高三 · 组合数学
0-1 周期序列在通信技术中有着重要应用.若序列 $a_{1} a_{2} \cdots \cdots a_{n} \cdots *$ 满足 $a_{i} \in\{0,1\}(i=1,2, \cdots)$,且存在正整数 $\mathrm{m}$, 使得 $a_{i+m}=a_{i}(i=1,2, \cdots)$ 成立, 则称其为 0-1 周期序列, 并称满足 $a_{i+m}=a_{i}(i=1,2, \cdots)$ 的最小正整数 $\mathrm{m}$ 为这个序列的周期.对于周期为 $\mathrm{m}$ 的 0-1 序列 $a_{1} a_{2} \cdots{ }^{\prime \prime} a_{n}{ }^{\prime \prime}$, $C(k)=\frac{1}{m} \sum_{i=1}^{m} a_{i} a_{i+k}(k=1,2, \cdots, m-1)$是描述其性质的重要指标, 下列周期为 5 的 0-1 序列中,满足 $C(k) \leq \frac{1}{5}(k=1,2,3,4)_{\text {的序列是 }(\quad)}$
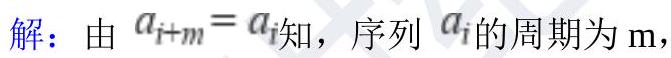
A. $11010 \cdots$
B. 11011 "
C. $10001 \cdots$
D. $11001 \cdots$
答案: C
解析: 答案: C

由已知 $m=5$,

$$
C(k)=\frac{1}{5} \sum_{i=1}^{5} a_{i} a_{i+k}, k=1,2,3,4
$$

对于 $\mathrm{A}$,

$C(1)=\frac{1}{5} \sum_{i=1}^{5} a_{i} a_{i+1}=\frac{1}{5}\left(a_{1} a_{2}+a_{2} a_{3}+a_{3} a_{4}+a_{4} a_{5}+a_{5} a_{6}\right)=\frac{1}{5}(1+0+0+0+0)=\frac{1}{5} \leq \frac{1}{5}$

$C(2)=\frac{1}{5} \sum_{i=1}^{3} a_{i} a_{i+2}=\frac{1}{5}\left(a_{1} a_{3}+a_{2} a_{4}+a_{3} a_{5}+a_{4} a_{6}+a_{5} a_{7}\right)=\frac{1}{5}(0+1+0+1+0)=\frac{2}{5}$,

不满足;

对于 B,

$C(1)=\frac{1}{5} \sum_{i=1}^{5} a_{i} a_{i+1}=\frac{1}{5}\left(a_{1} a_{2}+a_{2} a_{3}+a_{3} a_{4}+a_{4} a_{5}+a_{5} a_{6}\right)=\frac{1}{5}(1+0+0+1+1)=\frac{3}{5}$

不满足;
对于 $\mathrm{D}$,

$C(1)=\frac{1}{5} \sum_{i=1}^{5} a_{i} a_{i+1}=\frac{1}{5}\left(a_{1} a_{2}+a_{2} a_{3}+a_{3} a_{4}+a_{4} a_{5}+a_{5} a_{6}\right)=\frac{1}{5}(1+0+0+0+1)=\frac{2}{5}$, 不满足;

故答案为: C

【分析】分别为 4 个选项中 $\mathrm{k}=1,2,3,4$ 进行讨论, 若有一一个不满足条件, 就排除 ; 由题意可得周期都是 5 , 每个答案中都给了一个周期的排列, 若需要下个周期的排列, 继续写出, 如 C 答案中的排列为 100011000110001.

10.答案: B

【解析】 因为 $R_{0}=